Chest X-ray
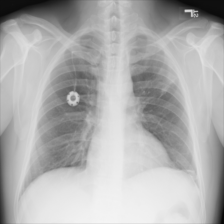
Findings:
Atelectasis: positive
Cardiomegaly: negative
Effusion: negative
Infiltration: negative
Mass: negative
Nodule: negative
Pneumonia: negative
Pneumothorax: negative
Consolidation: positive
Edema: negative
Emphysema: negative
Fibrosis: negative
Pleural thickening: negative
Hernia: negative